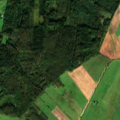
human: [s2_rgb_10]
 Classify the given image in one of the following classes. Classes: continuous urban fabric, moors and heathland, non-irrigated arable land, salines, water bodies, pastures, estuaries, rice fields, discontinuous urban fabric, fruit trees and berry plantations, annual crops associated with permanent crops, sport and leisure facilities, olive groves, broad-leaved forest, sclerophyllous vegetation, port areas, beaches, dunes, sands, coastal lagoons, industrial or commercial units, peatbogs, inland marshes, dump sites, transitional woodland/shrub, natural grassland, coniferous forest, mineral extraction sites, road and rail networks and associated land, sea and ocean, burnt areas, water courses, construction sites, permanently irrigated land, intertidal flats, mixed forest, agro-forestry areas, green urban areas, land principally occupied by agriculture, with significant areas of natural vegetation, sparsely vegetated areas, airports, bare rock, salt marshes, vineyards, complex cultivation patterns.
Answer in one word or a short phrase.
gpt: non-irrigated arable land, broad-leaved forest, coniferous forest, mixed forest